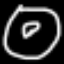
Label: donut